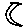
Label: moon